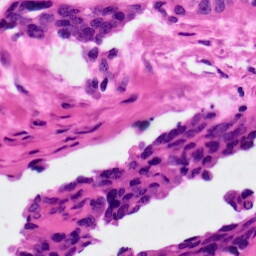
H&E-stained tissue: Ovarian